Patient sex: M
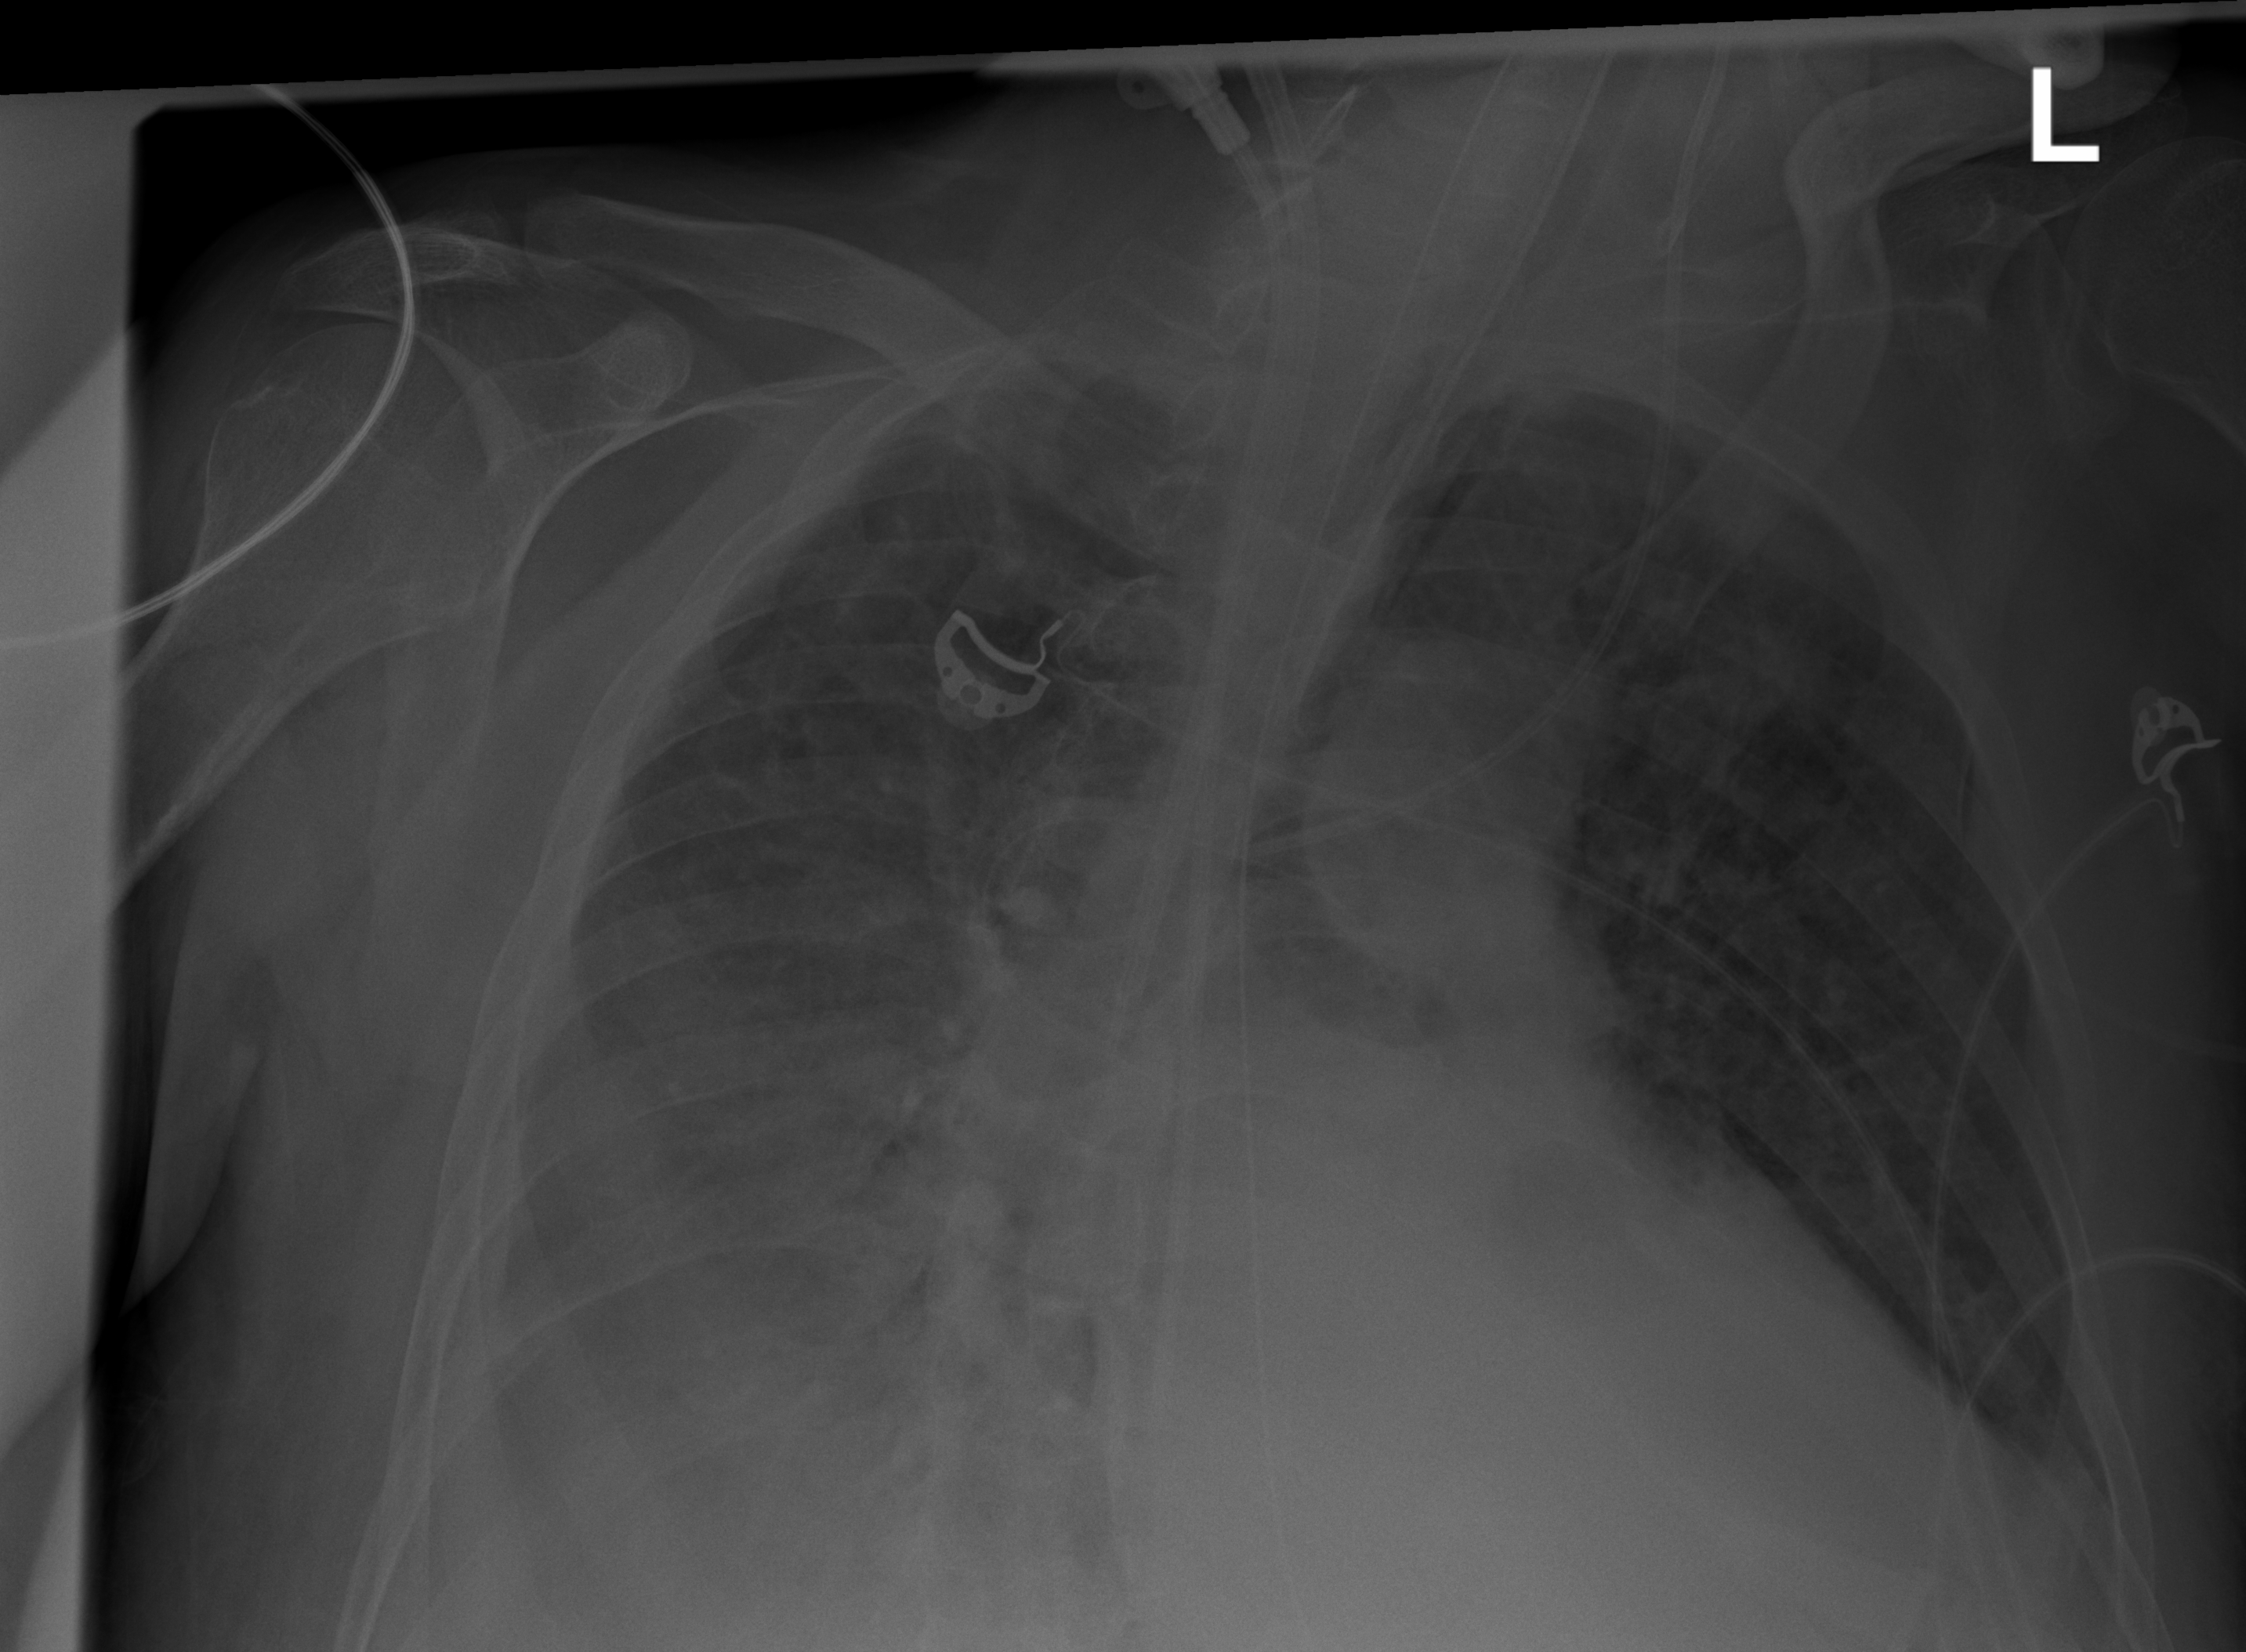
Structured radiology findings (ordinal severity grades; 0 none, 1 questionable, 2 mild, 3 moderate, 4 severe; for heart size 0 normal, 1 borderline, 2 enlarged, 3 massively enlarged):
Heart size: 1
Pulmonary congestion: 2
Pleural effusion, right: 3
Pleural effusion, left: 2
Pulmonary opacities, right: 2
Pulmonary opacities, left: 1
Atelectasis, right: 2
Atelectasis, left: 2